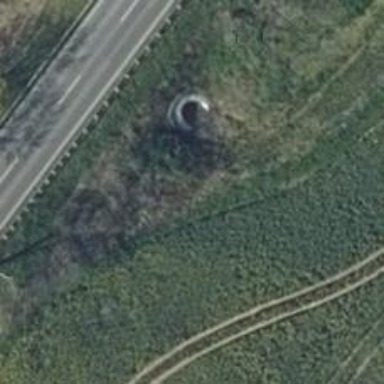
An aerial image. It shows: Culvert tunnel.